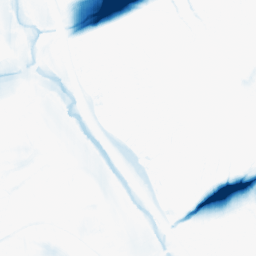
Category: morphological
Decomposition family: morphological_ellipse
Decomposition parameters: operation: closing
width: 50
height: 10
Upsampling method: edge_directed
Upsampling parameters: scale: 4
Upsampling scale: 4